Question: I have set up a simple login page on 'http://mywebsite.com/control'. When you login, it places a cookie called 'user' on your computer. To set the cookie I simply use:
'''
setcookie("user", $_POST['IGN']);
'''
When I am on the directory '/control', it works fine. For example, if I use the code:
'''
echo $_Cookie['user'];
'''
it echos out the cookie information. However, if I do this on any page that is not in the '/control' directory, it says:
'''
Notice: Undefined index: user in /var/www/other/vars.php on line 16
'''
Line 16 is where it echos. This is an image of the cookie information in Chrome:

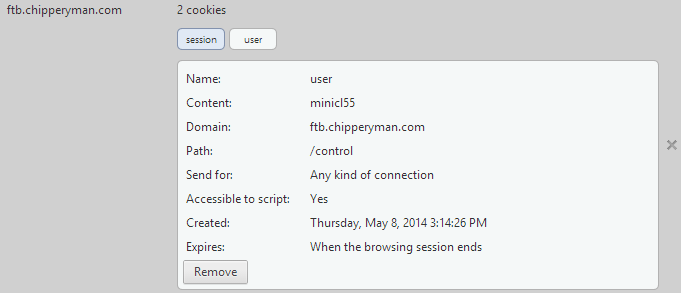
Answer: You should use:
'''
setcookie("user", $_POST['IGN'],0,'/');
'''
if you want cookie to be visible in the whole domain
You should also use:
'''
echo $_COOKIE['user'];
'''
with capital letters
You should also read more about setting cookies at <URL> - by default cookies are set only for directory where you set cookie. That's why you need to add as 4th parameter '/'